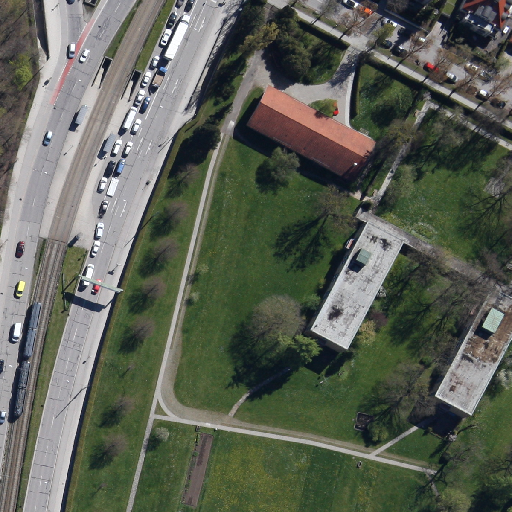
Referring expression: heavy-duty vehicle